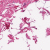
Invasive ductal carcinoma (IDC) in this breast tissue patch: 0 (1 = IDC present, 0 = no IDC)